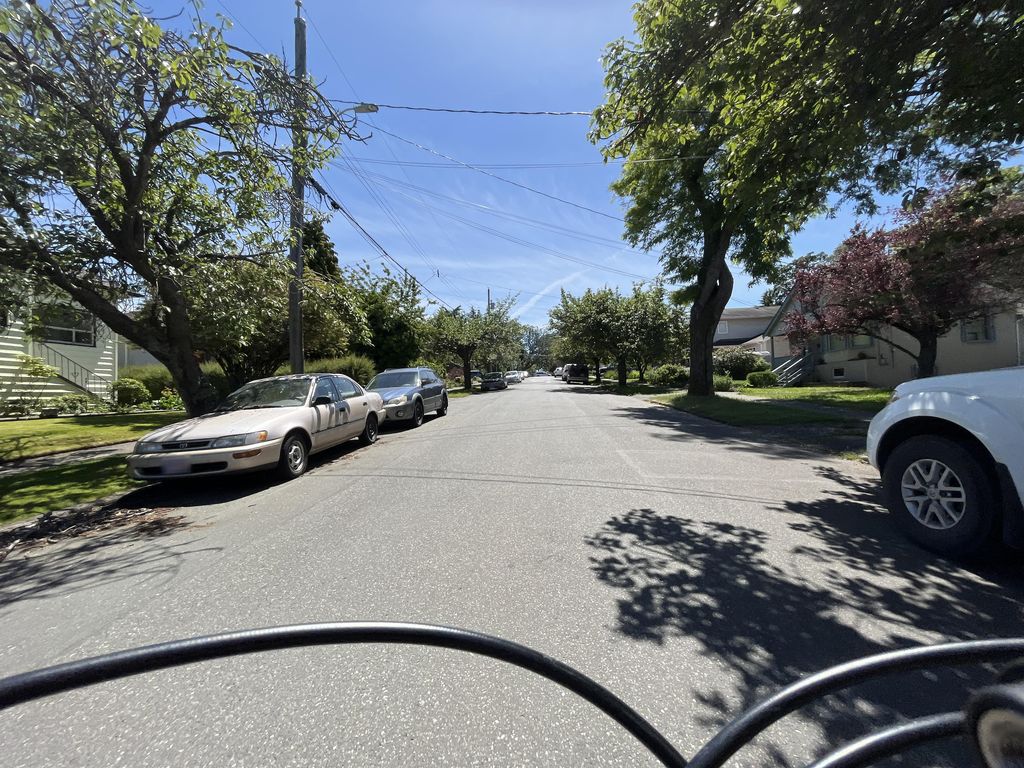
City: victoria